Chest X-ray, AP view. Patient: 49 years old, sex F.
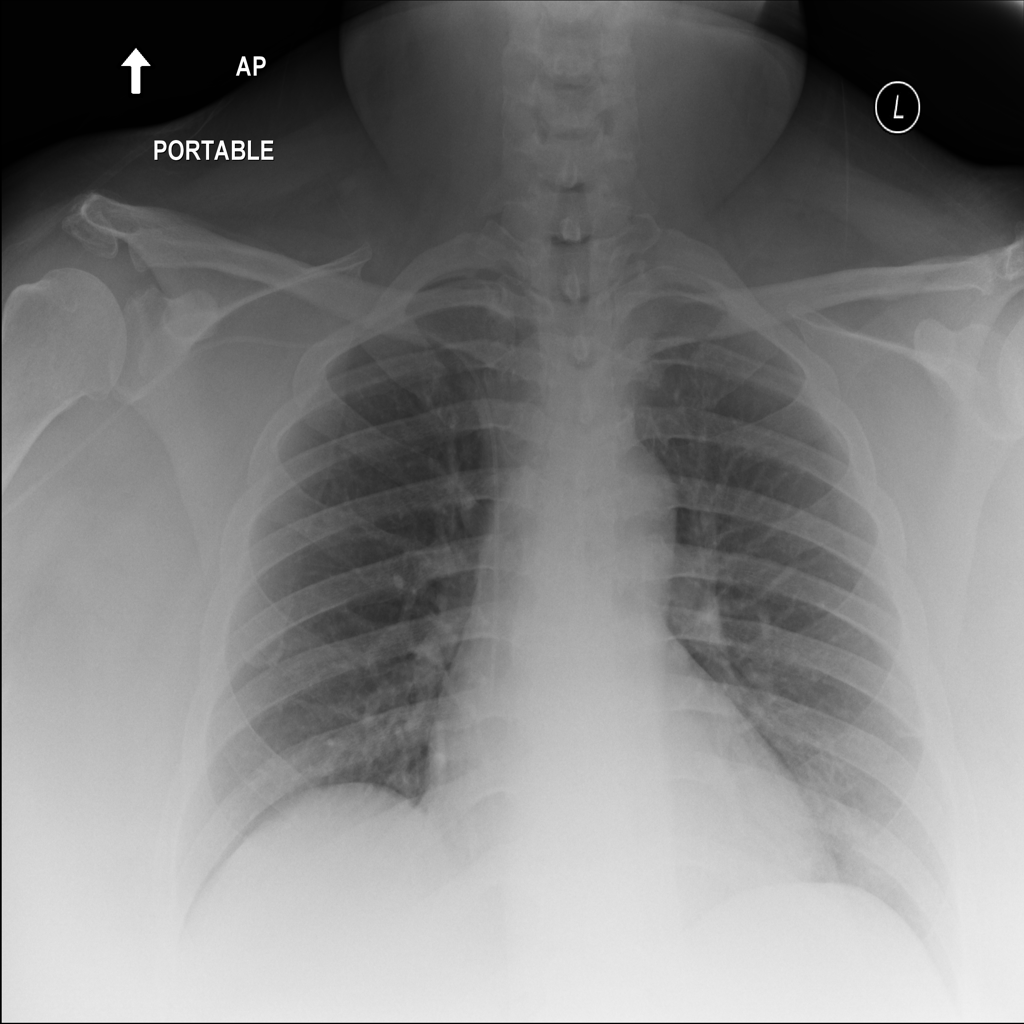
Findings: No Finding